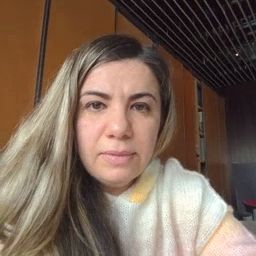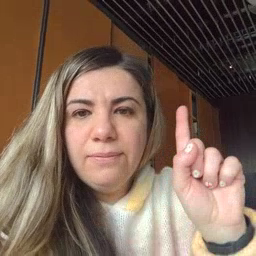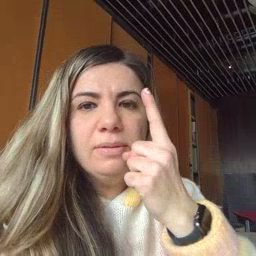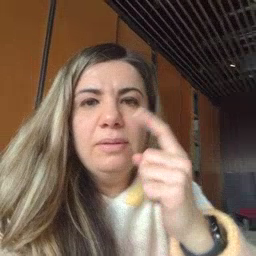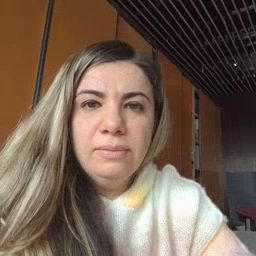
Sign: first